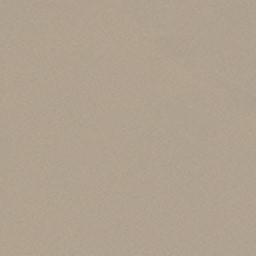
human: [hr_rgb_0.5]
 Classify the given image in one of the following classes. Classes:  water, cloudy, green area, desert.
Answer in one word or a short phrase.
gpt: desert